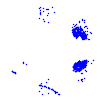
Particle: kaon